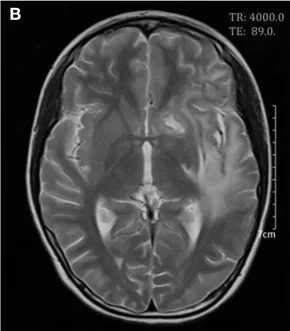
Cerebral magnetic resonance imaging on day 25. Apparent diffusion coefficient (ADC) maps. Showed a decrease in white matter swelling.
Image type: radiology (mri)